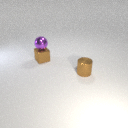
small brown metal cube below small purple metal sphere